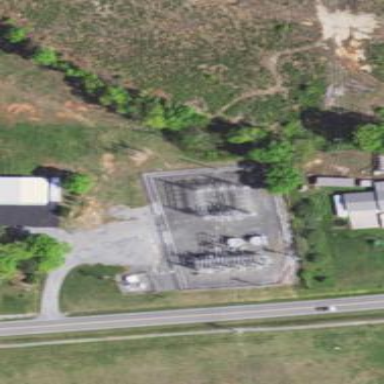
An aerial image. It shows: Distribution level power substation surrounded by fence.